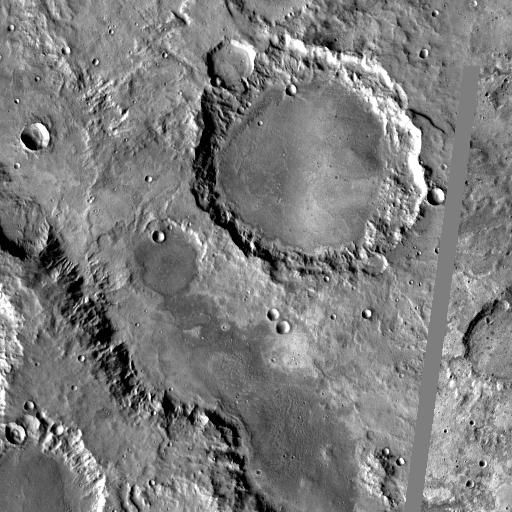
Crater classes present: Background, Other, Buried